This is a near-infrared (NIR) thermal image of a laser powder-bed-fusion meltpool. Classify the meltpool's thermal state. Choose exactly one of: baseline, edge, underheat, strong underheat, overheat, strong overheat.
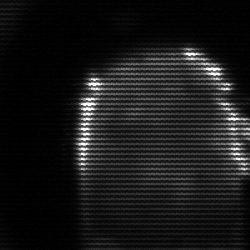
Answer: baseline